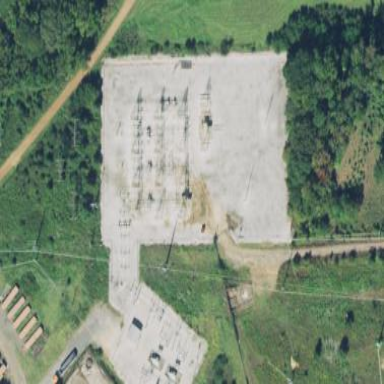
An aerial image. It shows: Outdoor transmission substation.